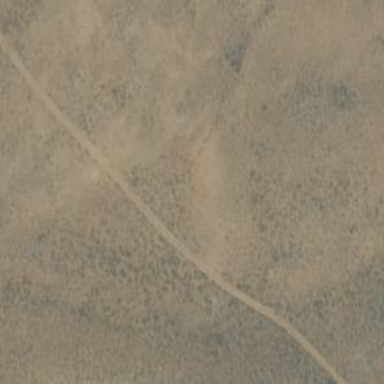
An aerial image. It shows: Track with grade 3 surface.